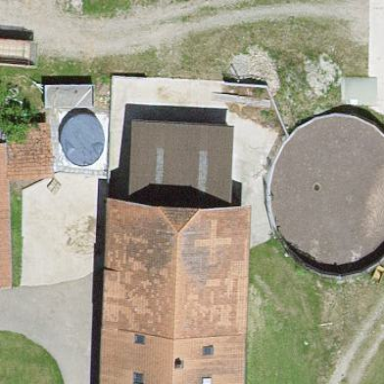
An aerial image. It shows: Farm building.